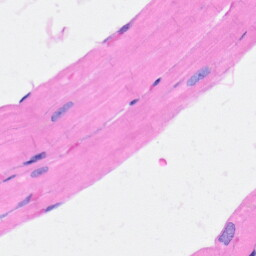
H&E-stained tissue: Heart